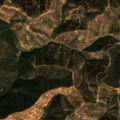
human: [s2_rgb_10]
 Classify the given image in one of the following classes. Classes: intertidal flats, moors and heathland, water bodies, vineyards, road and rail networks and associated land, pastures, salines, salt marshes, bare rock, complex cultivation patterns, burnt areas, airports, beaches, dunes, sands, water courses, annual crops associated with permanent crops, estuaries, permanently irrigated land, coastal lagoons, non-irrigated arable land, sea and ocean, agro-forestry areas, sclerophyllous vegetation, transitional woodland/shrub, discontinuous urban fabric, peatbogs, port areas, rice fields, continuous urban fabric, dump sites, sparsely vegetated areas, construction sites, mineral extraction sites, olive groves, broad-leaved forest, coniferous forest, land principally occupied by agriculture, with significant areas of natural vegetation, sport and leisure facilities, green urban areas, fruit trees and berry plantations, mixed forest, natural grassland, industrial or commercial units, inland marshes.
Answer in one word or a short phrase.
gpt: broad-leaved forest, sclerophyllous vegetation, transitional woodland/shrub